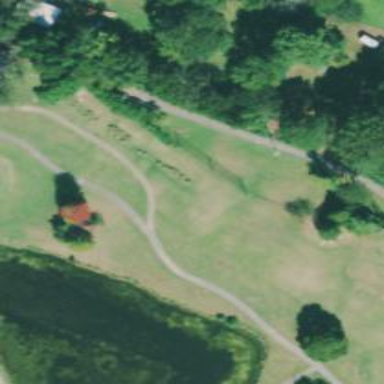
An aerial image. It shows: Footway that resembles golf path.